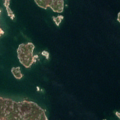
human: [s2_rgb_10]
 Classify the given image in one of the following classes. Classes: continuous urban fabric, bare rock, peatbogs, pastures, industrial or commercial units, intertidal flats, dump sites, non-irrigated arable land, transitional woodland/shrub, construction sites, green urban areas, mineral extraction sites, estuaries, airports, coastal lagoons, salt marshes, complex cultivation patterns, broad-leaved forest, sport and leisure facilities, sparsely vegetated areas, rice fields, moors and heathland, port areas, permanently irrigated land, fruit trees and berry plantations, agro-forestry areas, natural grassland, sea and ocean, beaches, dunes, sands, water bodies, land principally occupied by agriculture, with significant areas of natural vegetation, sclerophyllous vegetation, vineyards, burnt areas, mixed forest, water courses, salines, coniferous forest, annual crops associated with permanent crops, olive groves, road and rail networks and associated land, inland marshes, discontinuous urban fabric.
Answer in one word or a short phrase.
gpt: broad-leaved forest, bare rock, sea and ocean